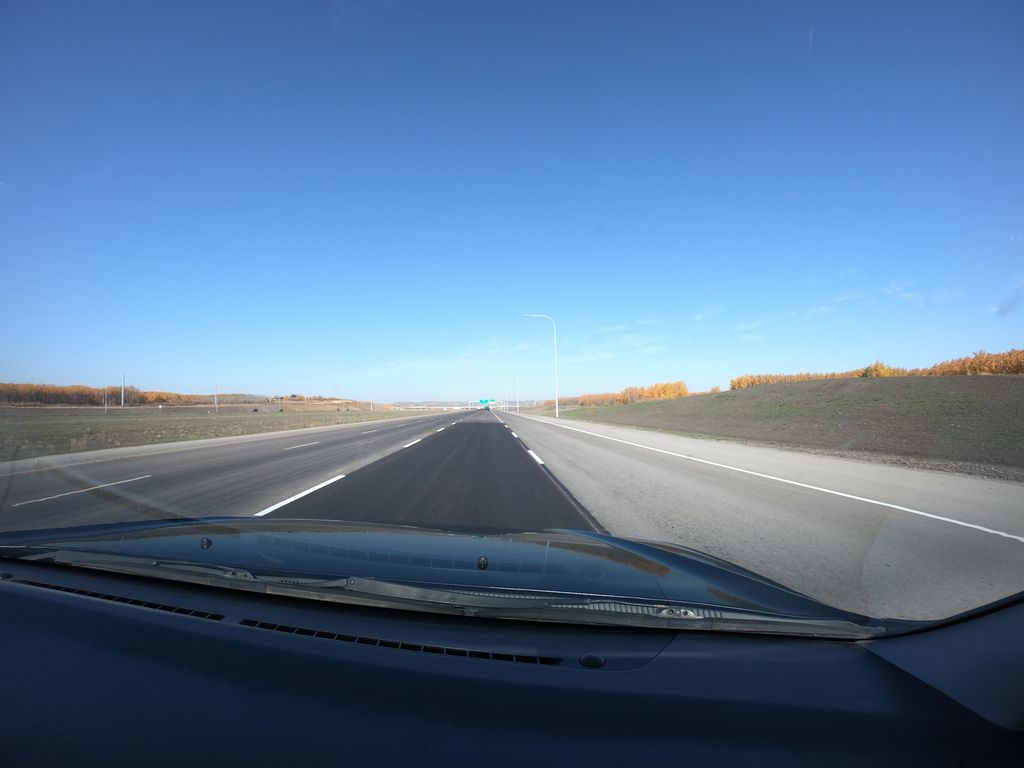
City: calgary